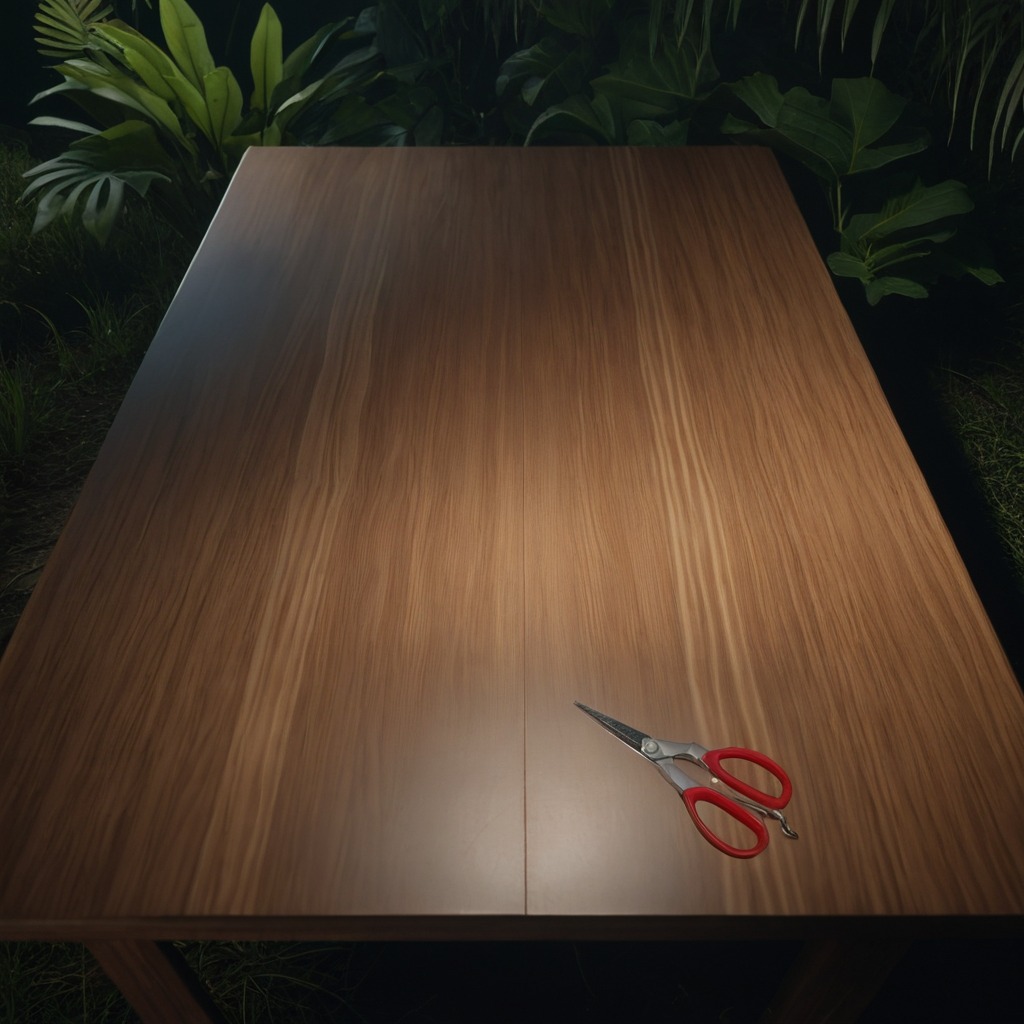
A scissor lying on a wooden table in a jungle field workshop tent at night dim ambient light soft shadows worn but